Field crop: maize
Growth stage: 1
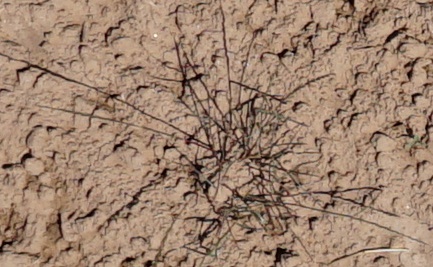
Species: lolium